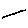
Label: line